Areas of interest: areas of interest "Sport and cultural"
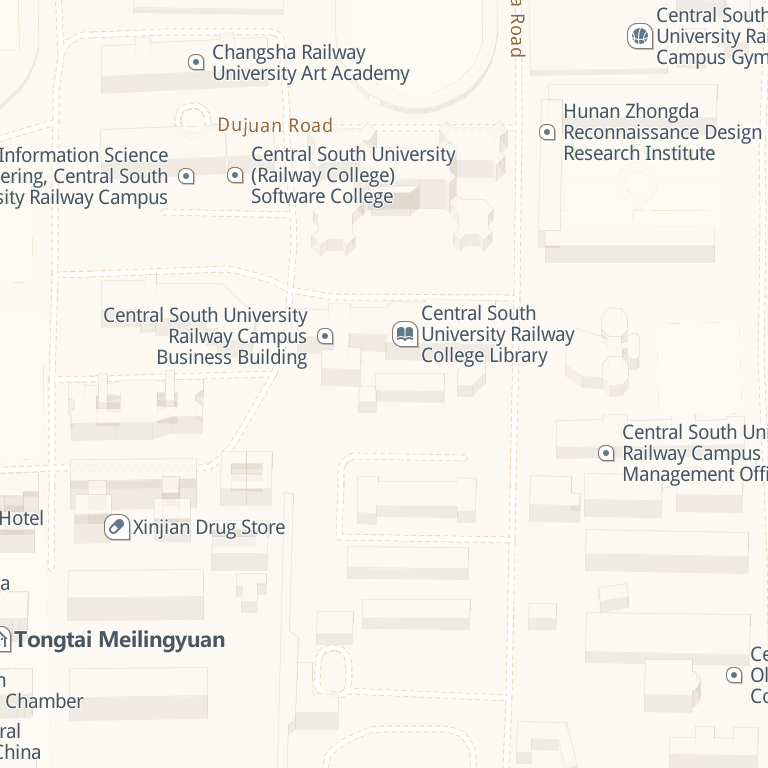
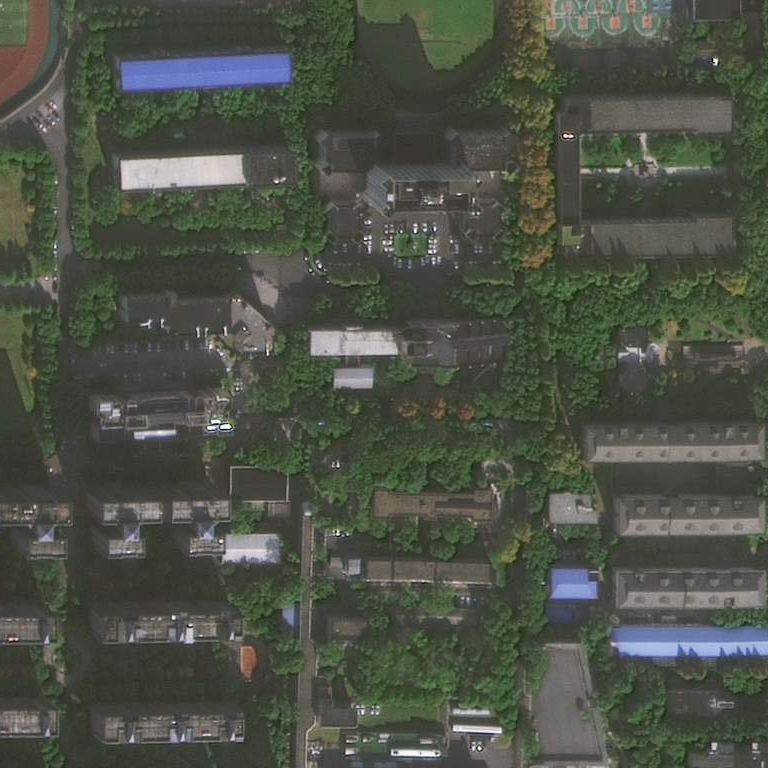